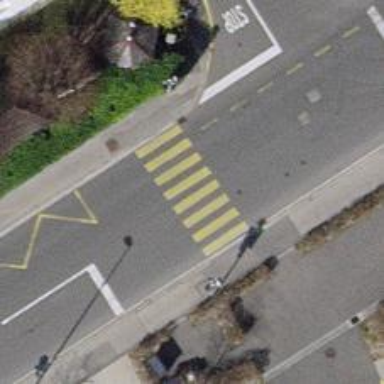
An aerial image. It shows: Uncontrolled zebra crossing with zebra markings.